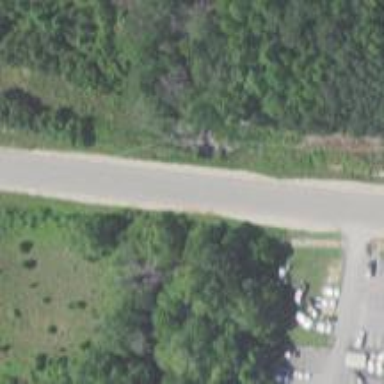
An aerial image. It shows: Culvert tunnel.